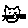
Label: cat